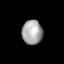
Tissue: lung
Cell type: Myeloid cells
Senescence score: 0.1389
Nuclear area (px): 487
Mean DAPI intensity: 165.984